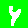
Digit: 4